Field crop: tomato
Growth stage: 1
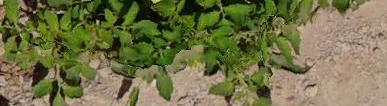
Species: tomato